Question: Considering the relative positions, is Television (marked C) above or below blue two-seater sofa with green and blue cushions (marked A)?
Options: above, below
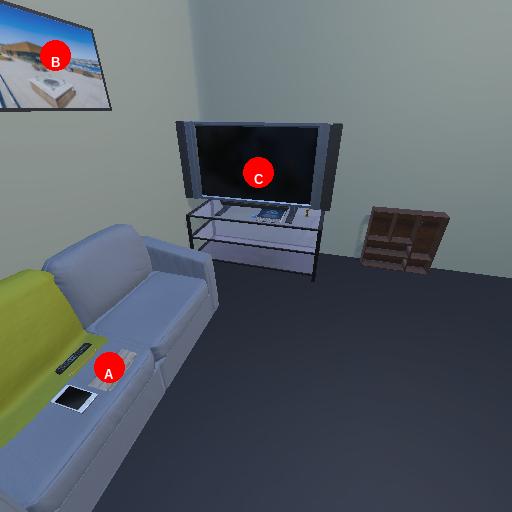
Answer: above